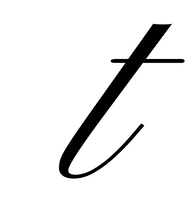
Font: PinyonScript-Regular